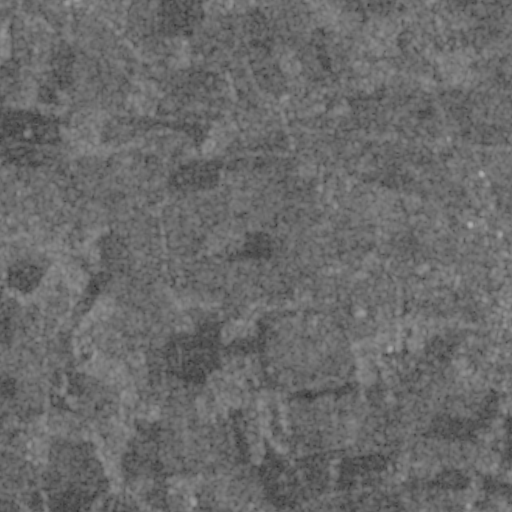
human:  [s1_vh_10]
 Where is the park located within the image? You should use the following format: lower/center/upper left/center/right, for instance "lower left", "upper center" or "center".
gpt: The park is located in the center right of the image.
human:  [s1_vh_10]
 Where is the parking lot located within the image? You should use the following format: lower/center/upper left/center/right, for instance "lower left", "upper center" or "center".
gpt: The parking lot is located in the center right of the image.
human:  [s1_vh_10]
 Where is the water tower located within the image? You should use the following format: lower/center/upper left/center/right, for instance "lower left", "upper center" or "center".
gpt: The water tower is located in the lower right of the image.
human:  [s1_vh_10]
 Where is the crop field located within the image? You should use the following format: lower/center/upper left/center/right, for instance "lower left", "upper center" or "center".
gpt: There is no crop field in the image.

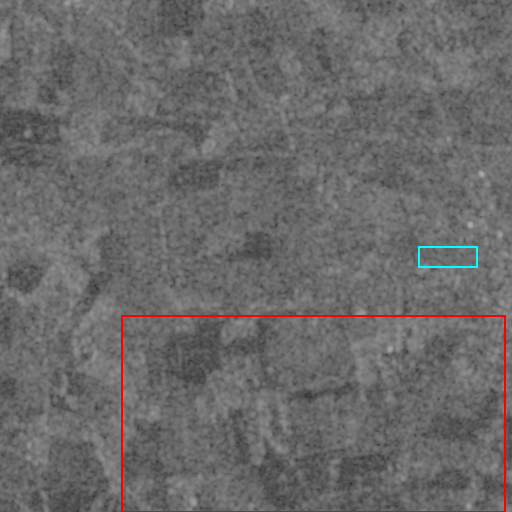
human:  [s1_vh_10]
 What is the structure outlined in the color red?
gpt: The structure outlined in red is a crop field.
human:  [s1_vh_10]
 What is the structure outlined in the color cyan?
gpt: The structure outlined in cyan is a park.
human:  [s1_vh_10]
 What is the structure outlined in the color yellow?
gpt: There is no yellow outline.